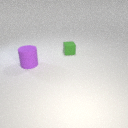
large purple rubber cylinder in front of small green rubber cube